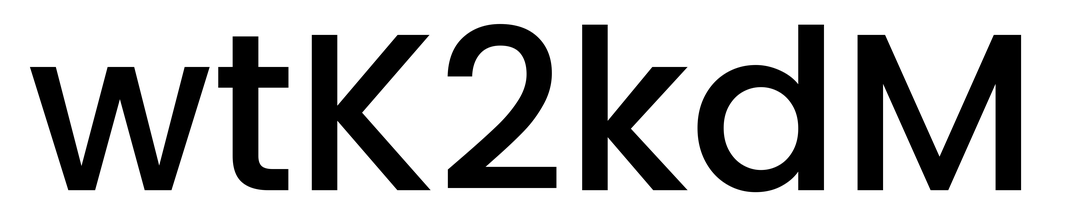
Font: Poppins-Medium